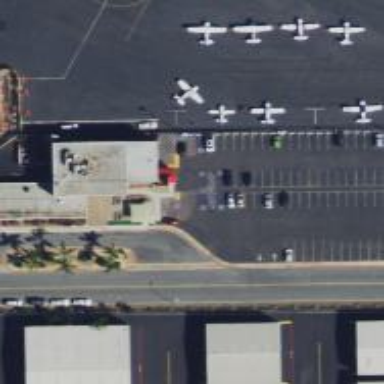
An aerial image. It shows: Parking space.